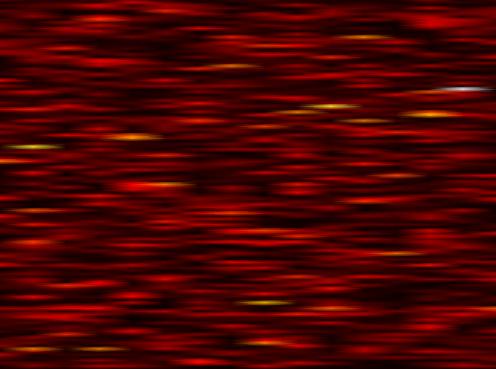
Label: FBMC